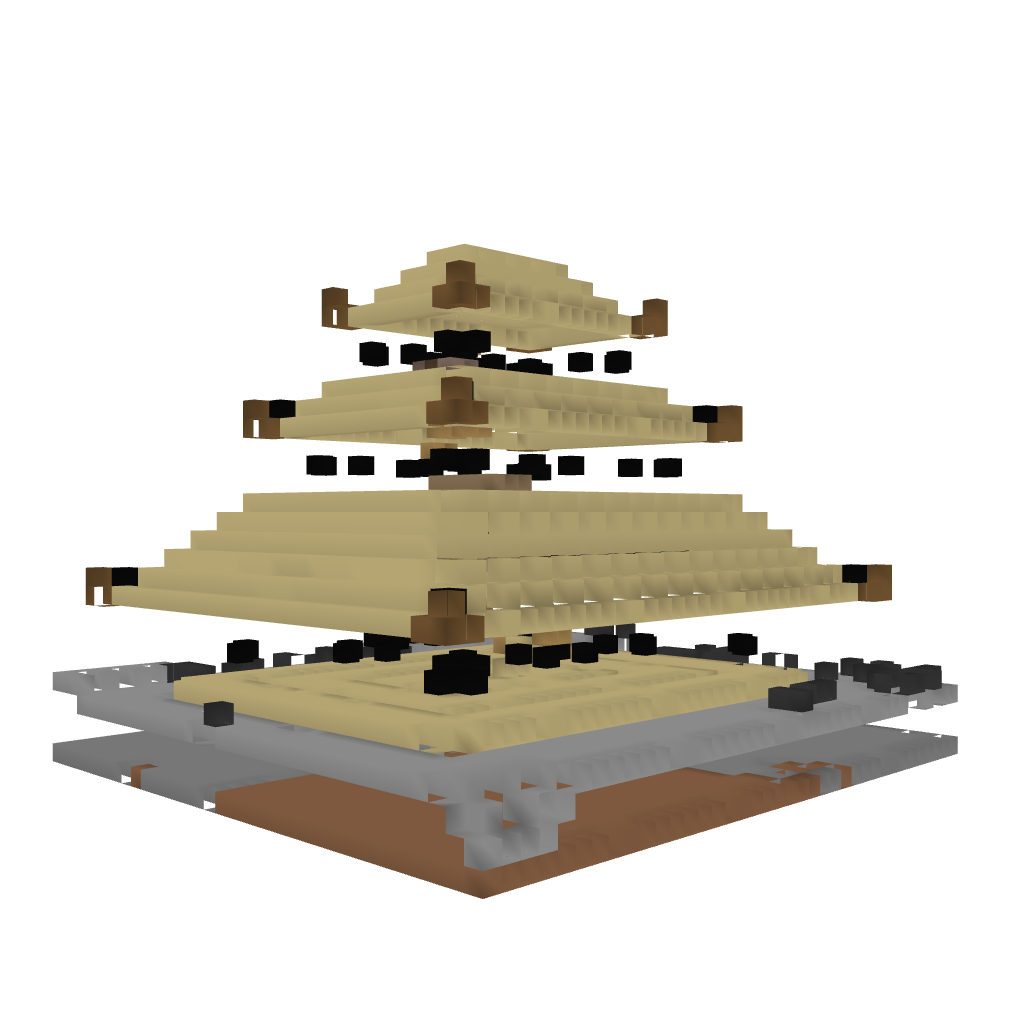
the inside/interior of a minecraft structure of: large pagoda (just house)